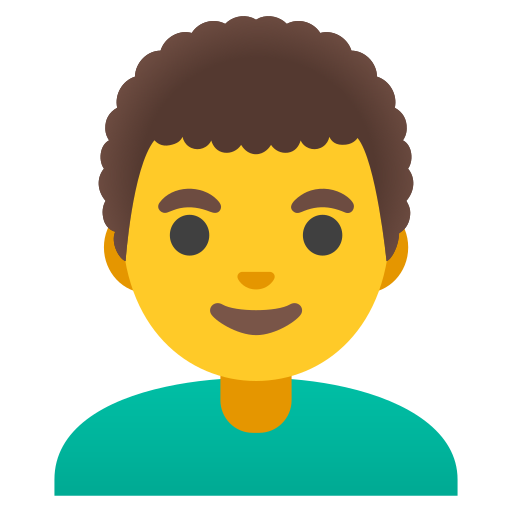
Emoji: 👨‍🦱